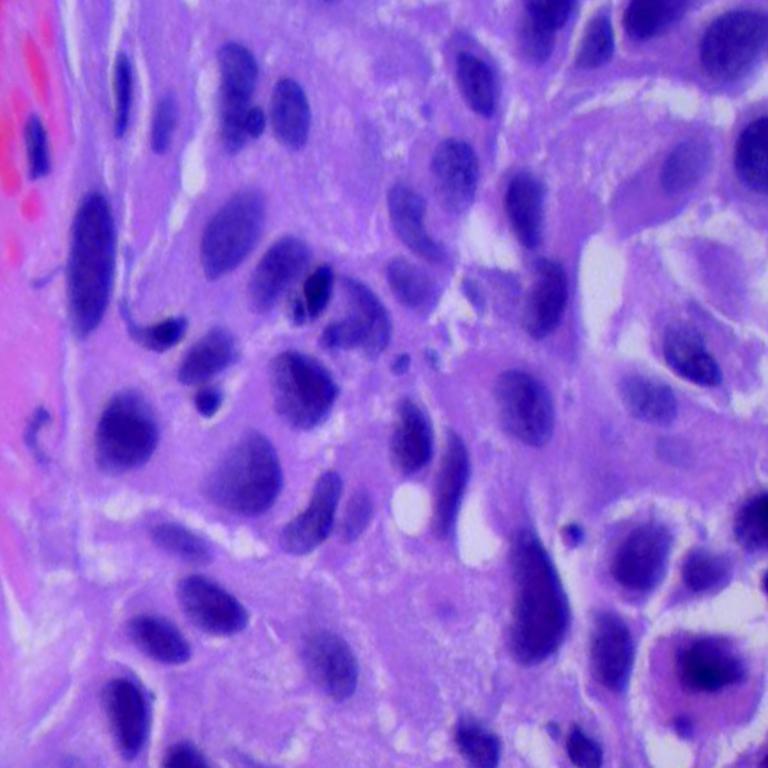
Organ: lung
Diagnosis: squamous carcinomas